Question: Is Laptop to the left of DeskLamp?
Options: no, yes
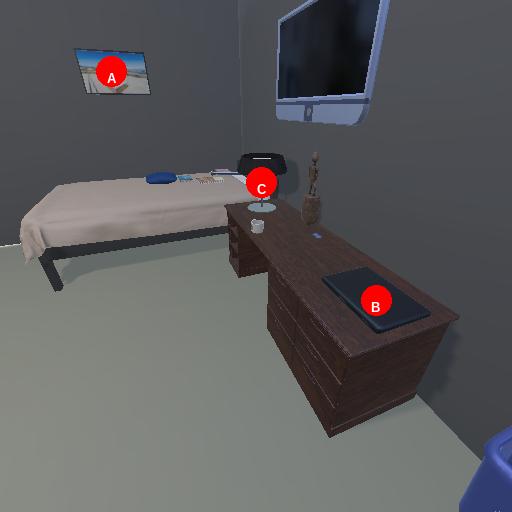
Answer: no